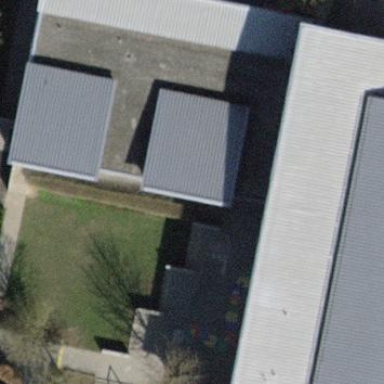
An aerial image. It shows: School building.